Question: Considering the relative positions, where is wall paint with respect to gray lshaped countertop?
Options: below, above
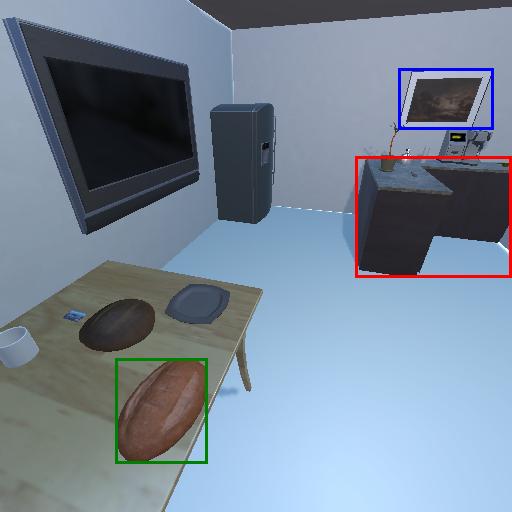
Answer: below